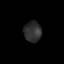
Tissue: lung
Cell type: Myeloid cells
Senescence score: 0.1861
Nuclear area (px): 354
Mean DAPI intensity: 47.418